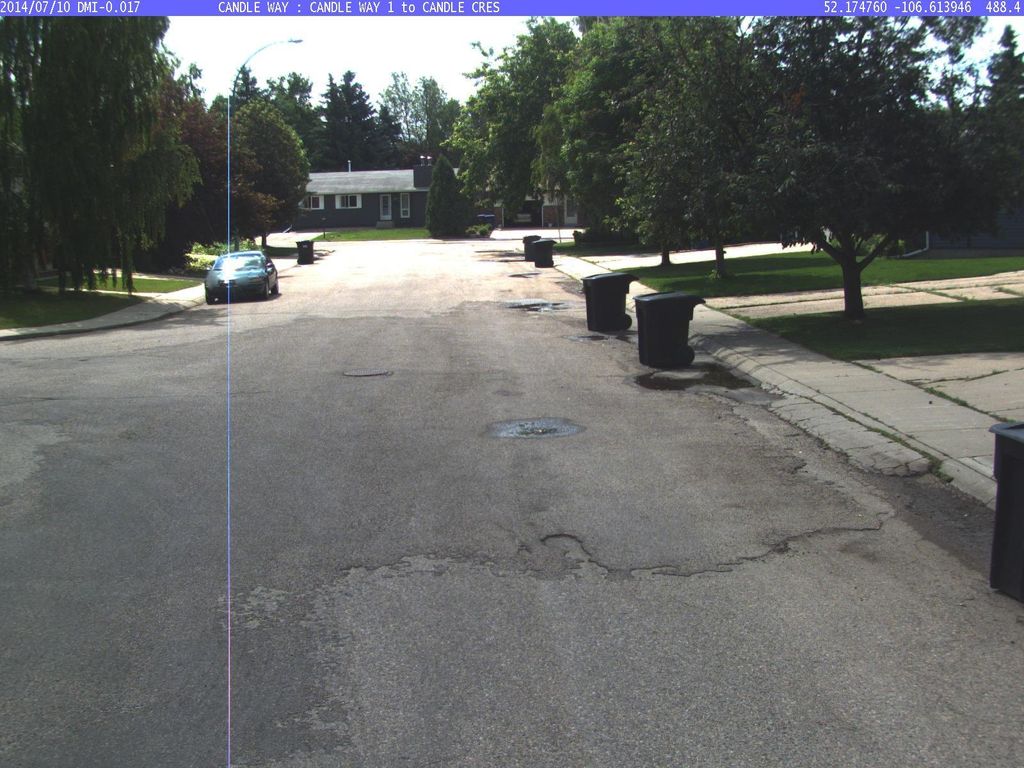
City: saskatoon